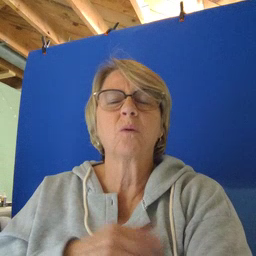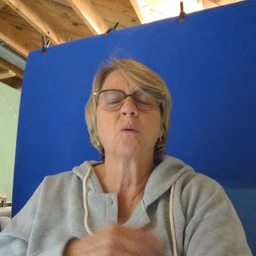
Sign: empty